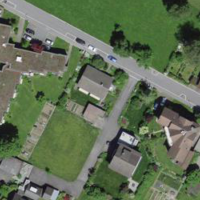
EUNIS habitat code: 55
Species observed at this site:
Senecio vulgaris